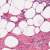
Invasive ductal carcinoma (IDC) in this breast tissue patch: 0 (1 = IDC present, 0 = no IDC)